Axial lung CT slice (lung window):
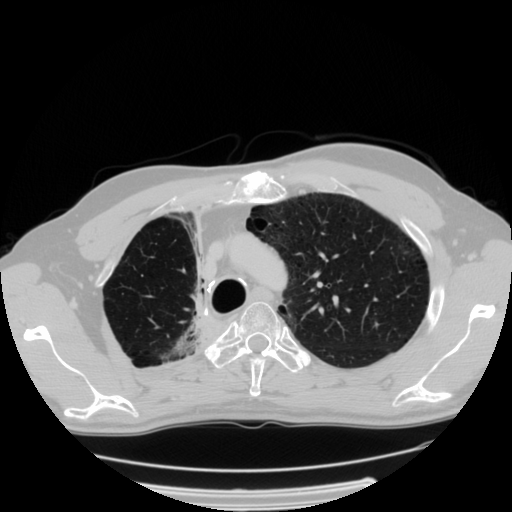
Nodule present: no